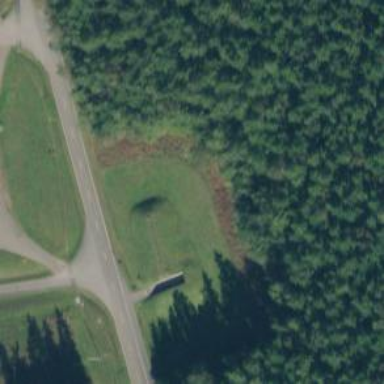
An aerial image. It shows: Military bunker.